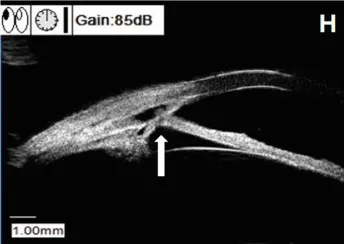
Clinical presentations of a patient (patient six in Supplemental Table 1) with peripheral anterior synechiae (PAS) after CLASS. (G) Gonioscopy examination at 12 months after CLASS showed a second PAS (white arrow).
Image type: radiology (mri)